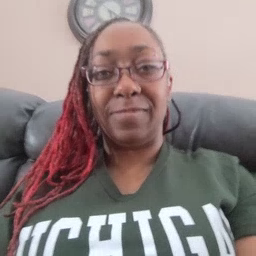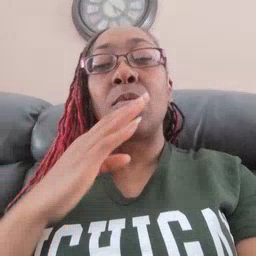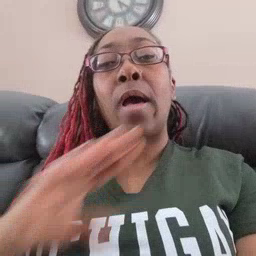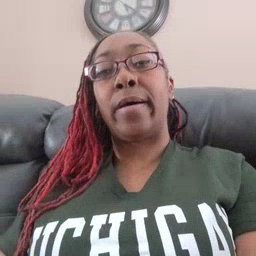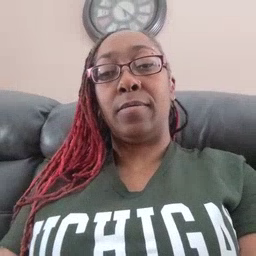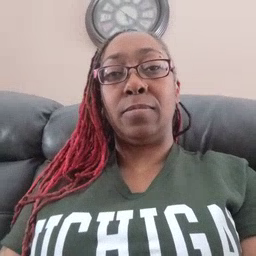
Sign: quiet